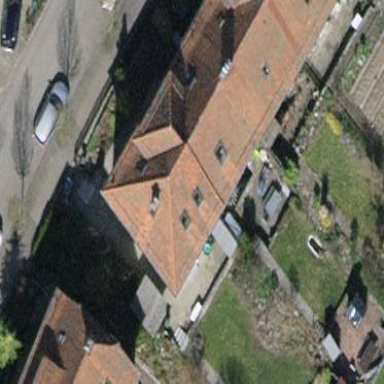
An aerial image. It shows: Building with tile roof.